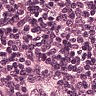
Metastatic tissue present: no